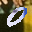
Label: 0